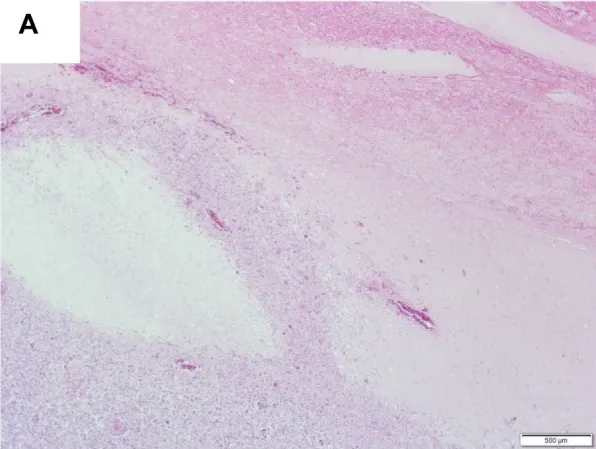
Microscopic examination of hematoxylin and eosin-stained slides of the tumor specimen showed no pattern or any specific tissue architecture at low magnification (A), indicating an undifferentiated malignant tumor.
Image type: pathology (h&e)